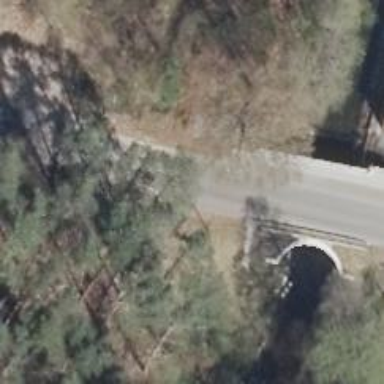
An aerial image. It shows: Unclassified road on asphalt surface with bridge.